Interaction volume radius: 5 \u00c5
Interaction volume height: 50 \u00c5
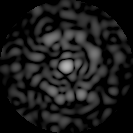
Disorder parameter: 0.8386